Field crop: maize
Growth stage: 2
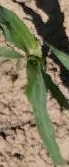
Species: maize